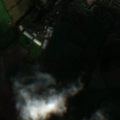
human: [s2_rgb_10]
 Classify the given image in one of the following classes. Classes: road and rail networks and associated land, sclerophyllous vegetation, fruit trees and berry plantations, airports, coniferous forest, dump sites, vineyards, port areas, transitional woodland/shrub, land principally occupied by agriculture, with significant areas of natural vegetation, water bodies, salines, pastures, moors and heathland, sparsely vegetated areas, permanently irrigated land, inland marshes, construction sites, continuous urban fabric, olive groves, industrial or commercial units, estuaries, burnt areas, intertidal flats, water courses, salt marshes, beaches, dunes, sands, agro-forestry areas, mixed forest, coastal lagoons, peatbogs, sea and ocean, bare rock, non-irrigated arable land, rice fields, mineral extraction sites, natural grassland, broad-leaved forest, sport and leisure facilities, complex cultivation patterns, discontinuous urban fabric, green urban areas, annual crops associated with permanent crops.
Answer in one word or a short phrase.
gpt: discontinuous urban fabric, industrial or commercial units, non-irrigated arable land, pastures